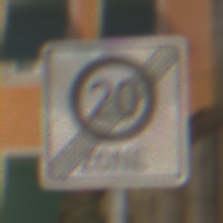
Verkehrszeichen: EndeZone20
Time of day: Night
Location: Outdoor (Urban)
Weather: PartlyCloudy
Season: NotSpecified
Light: Artificial